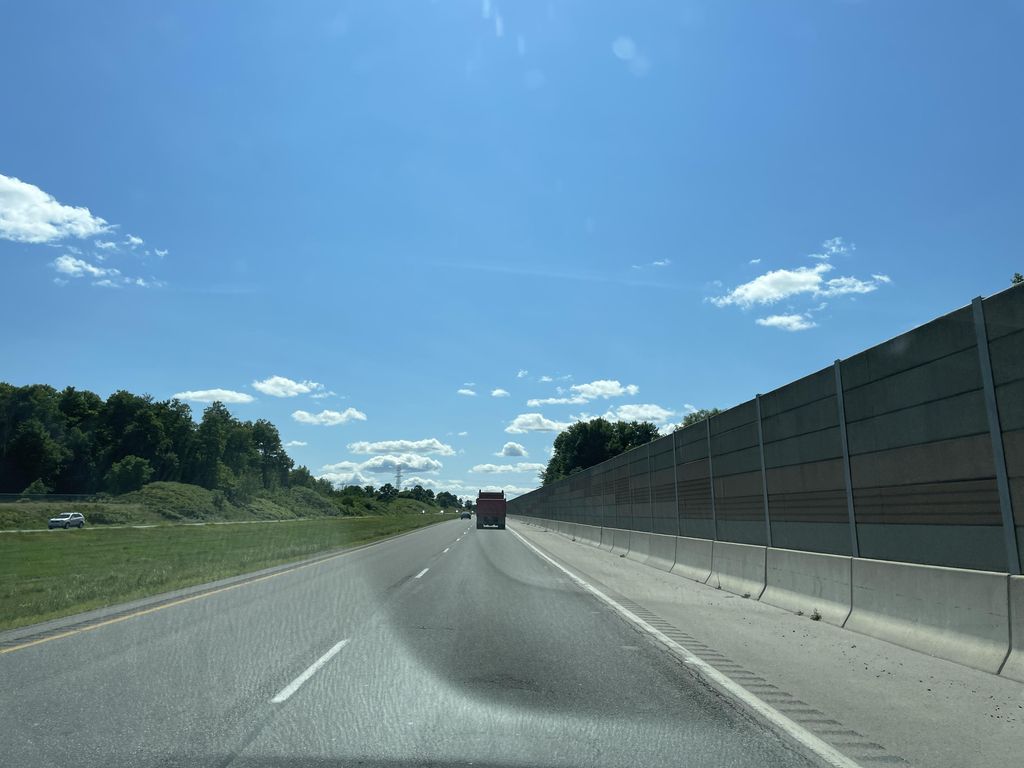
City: kitchener-waterloo